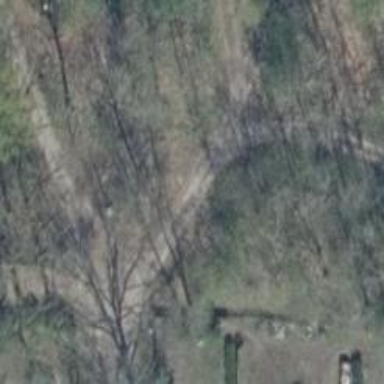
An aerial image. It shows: Residential dirt road with grade3 tracktype.